Field crop: tomato
Growth stage: 1
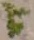
Species: portulaca